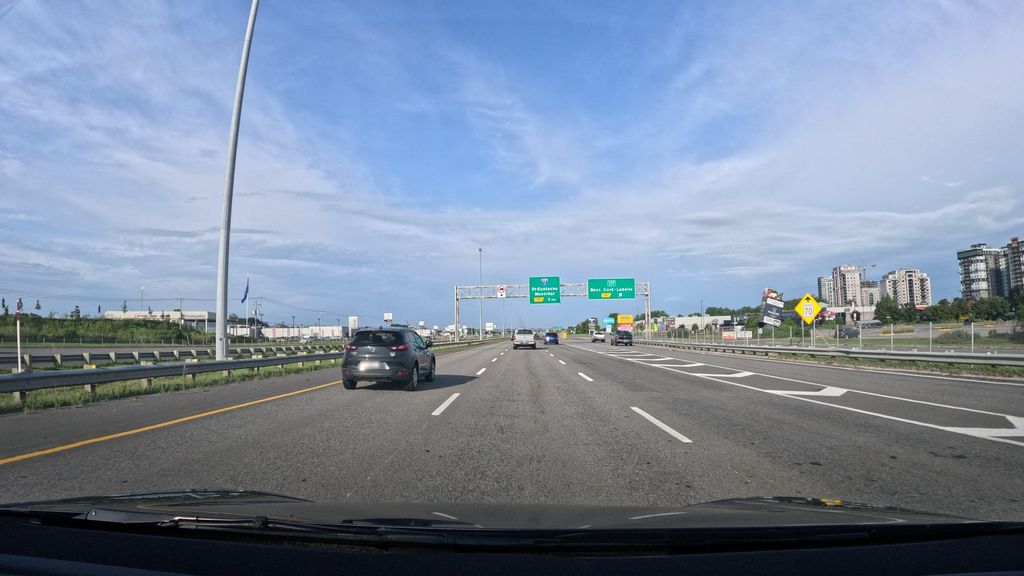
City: montreal